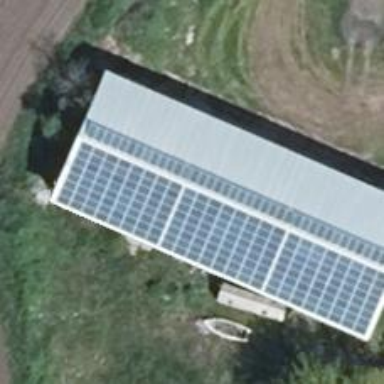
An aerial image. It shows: Solar photovoltaic panel generating electricity through small installation.